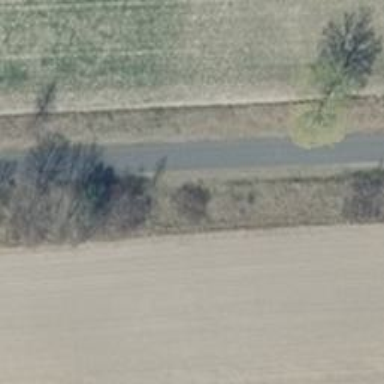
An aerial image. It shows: Row of deciduous broadleaved trees.